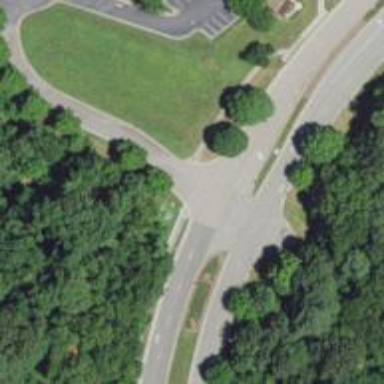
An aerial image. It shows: Unmarked road crossing.